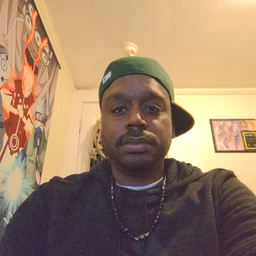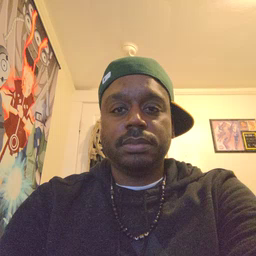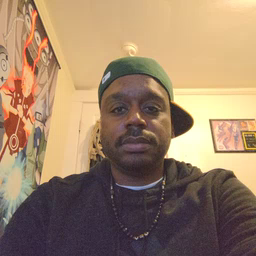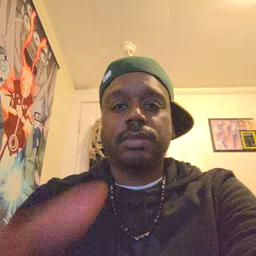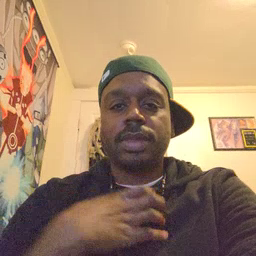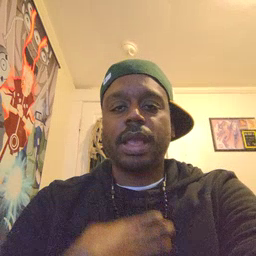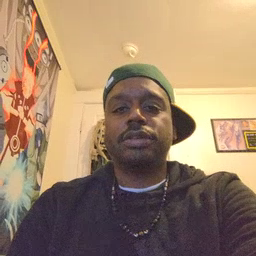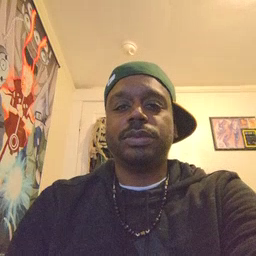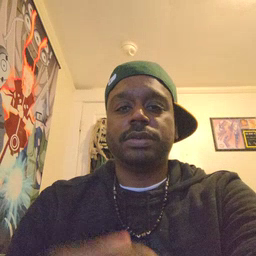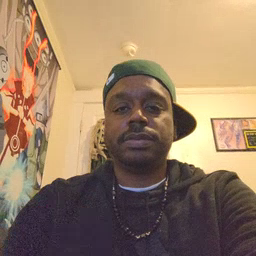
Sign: hungry